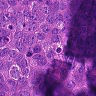
Metastatic tissue present: yes